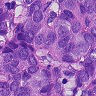
Metastatic tissue present: yes